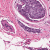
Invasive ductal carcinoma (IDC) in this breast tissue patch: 0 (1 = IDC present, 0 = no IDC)